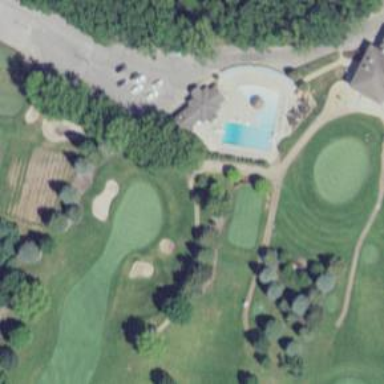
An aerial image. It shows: Pathway for golfing.